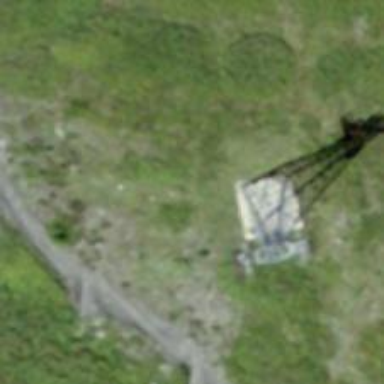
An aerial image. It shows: Pylon for aerialway.